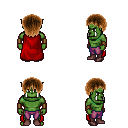
a pixel art fantasy rpg character, male body template, orc, green skin, red cape, magenta pants, brown plain hairstyle, leather bracers, maroon shoes, four views (front, back, left, right), 2x2 character sprite sheet, small pixel art, hard edges, no anti-aliasing